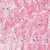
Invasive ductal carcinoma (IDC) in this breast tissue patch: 0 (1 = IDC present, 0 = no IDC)